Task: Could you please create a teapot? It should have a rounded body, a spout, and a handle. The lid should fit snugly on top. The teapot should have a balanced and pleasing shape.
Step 150:
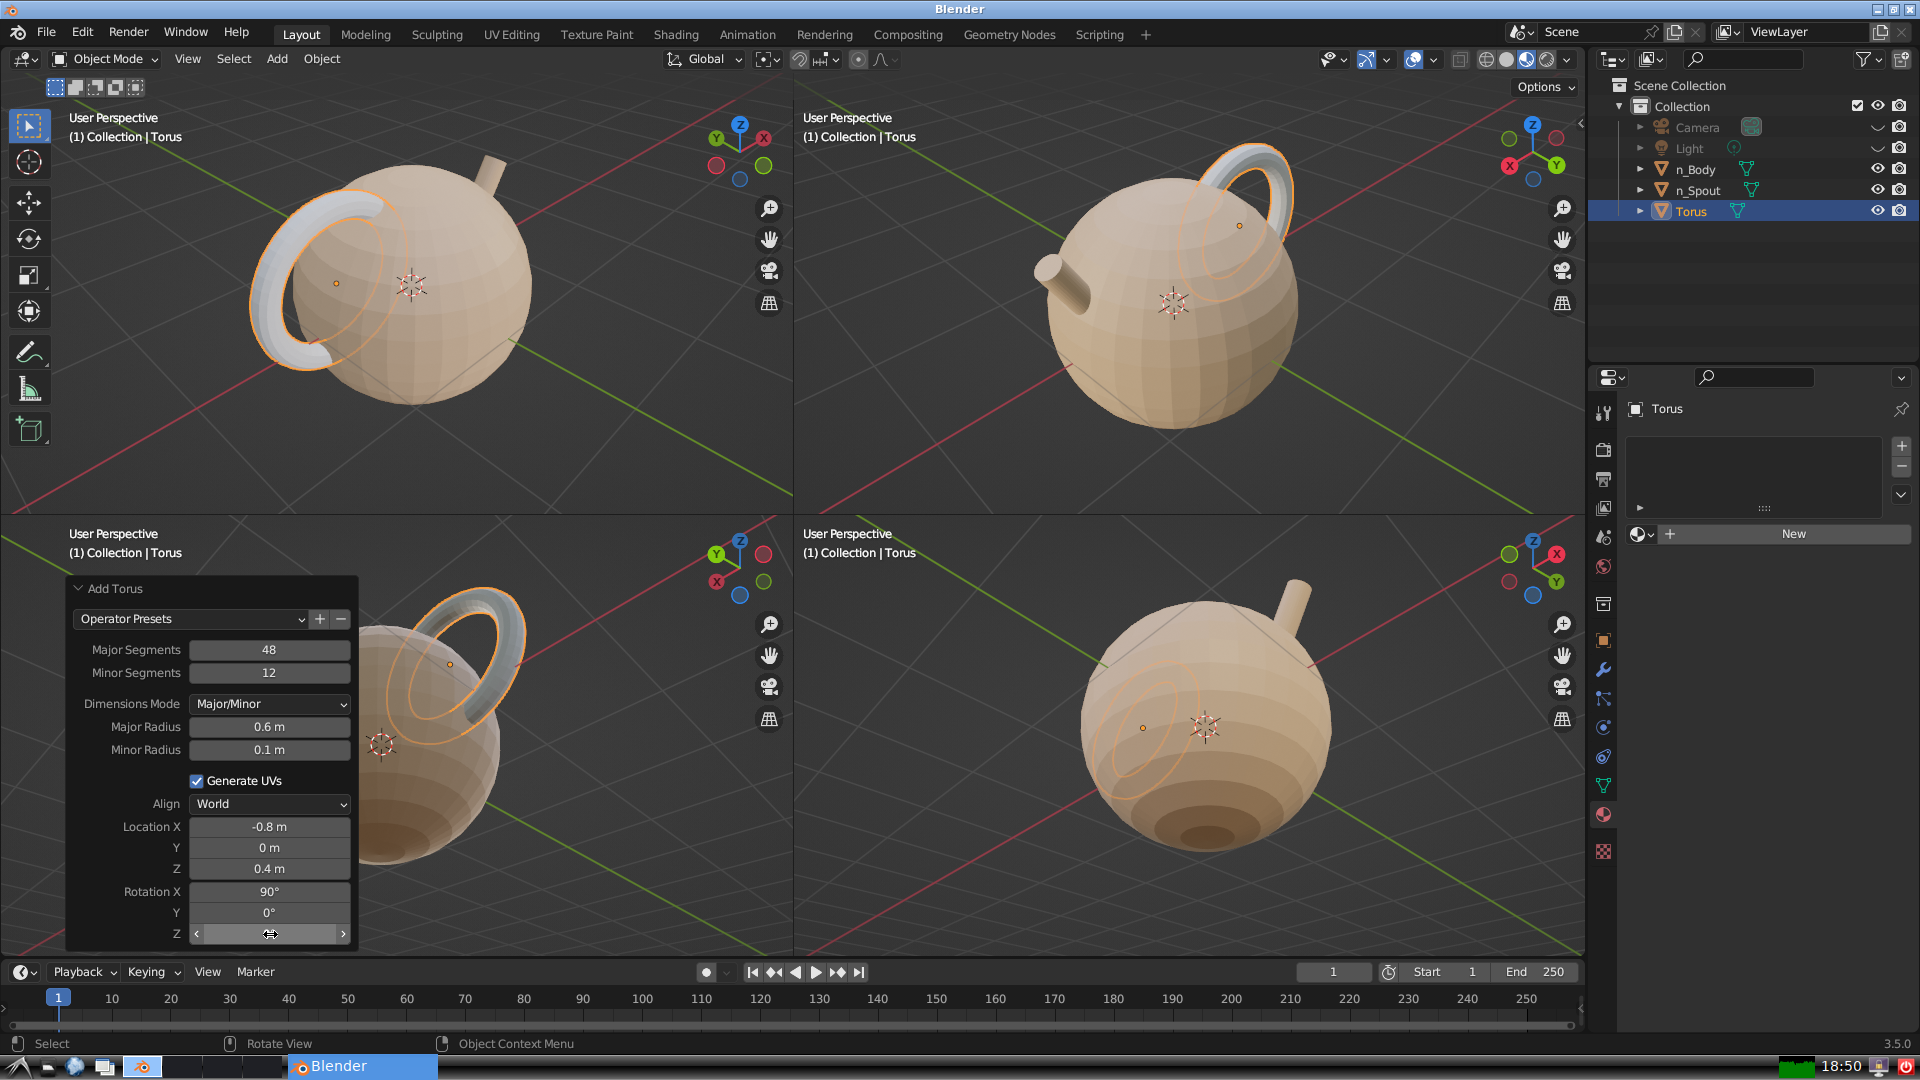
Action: click: no